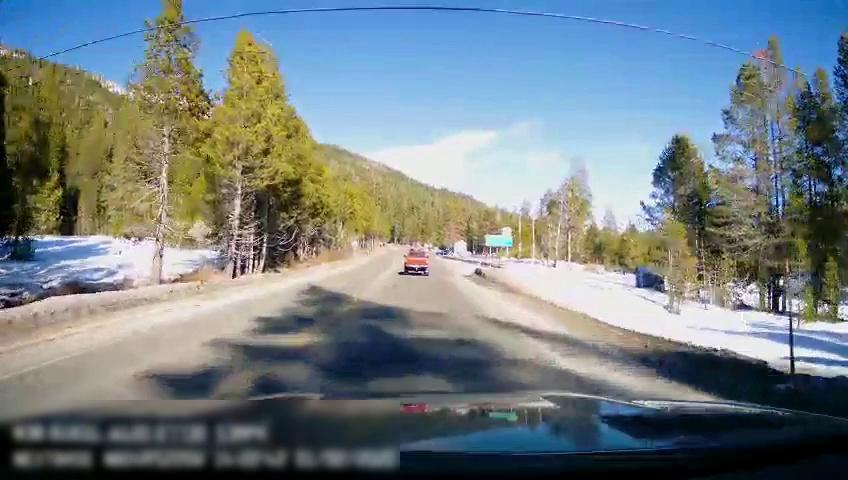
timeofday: Day
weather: Sunny
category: Drivable Space
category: Vehicles | Truck
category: Lanes | Current Lane
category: Traffic | Signs